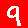
Digit: 9